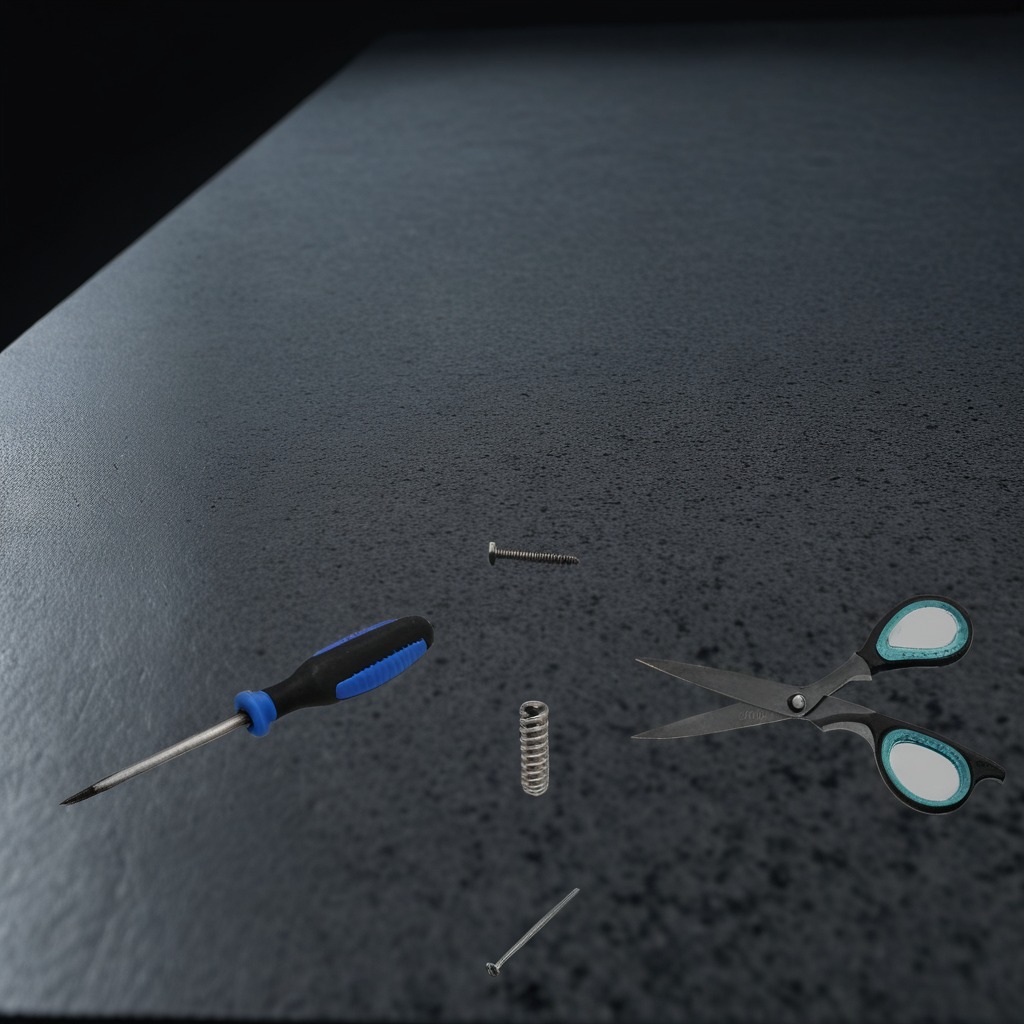
A screw, a nail, a spring, a screwdriver, and a pair of scissors are lying on the clean granite table inside a workshop at night.